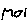
Label: hexagon